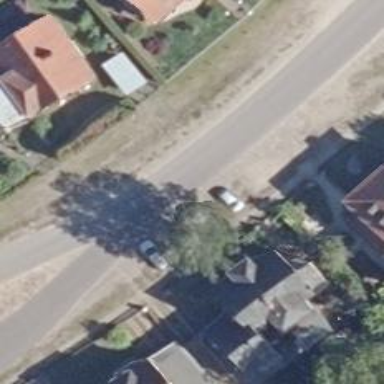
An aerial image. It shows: Residential road with asphalt surface and no sidewalk.